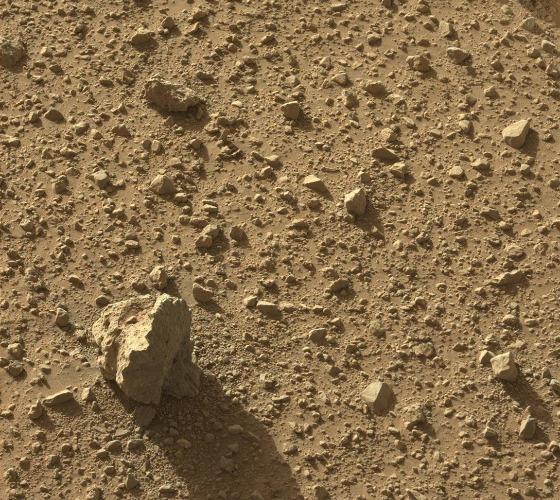
Terrain classes present: Gravel / Sand / Soil, Rock, Shadow